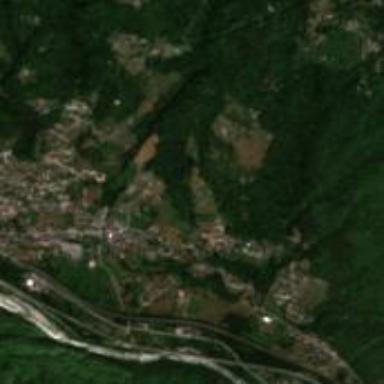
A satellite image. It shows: Small hamlet.